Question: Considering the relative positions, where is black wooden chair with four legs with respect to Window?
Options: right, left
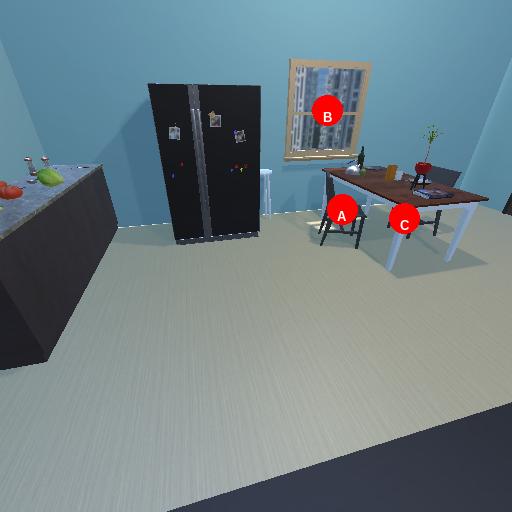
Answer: right